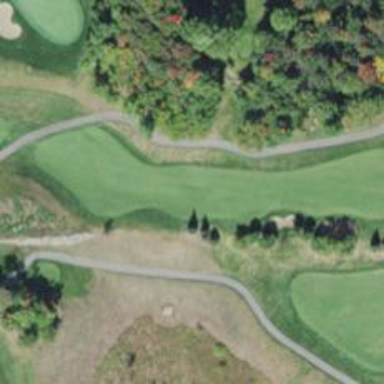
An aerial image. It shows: View of golf hole.